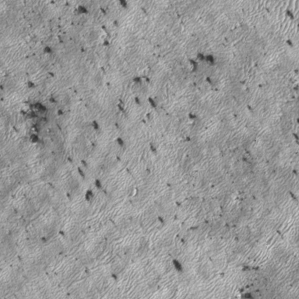
Label: frost